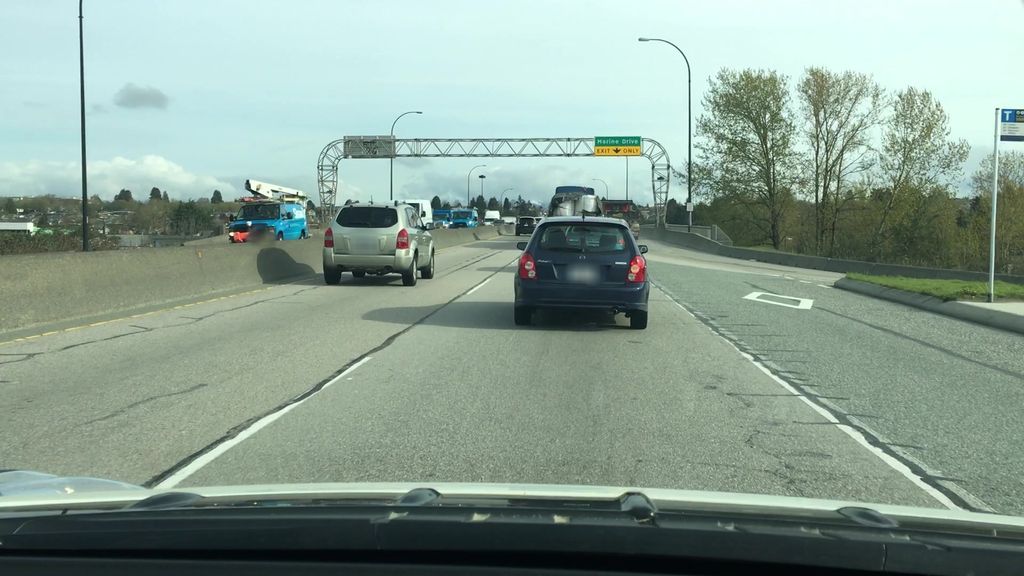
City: vancouver